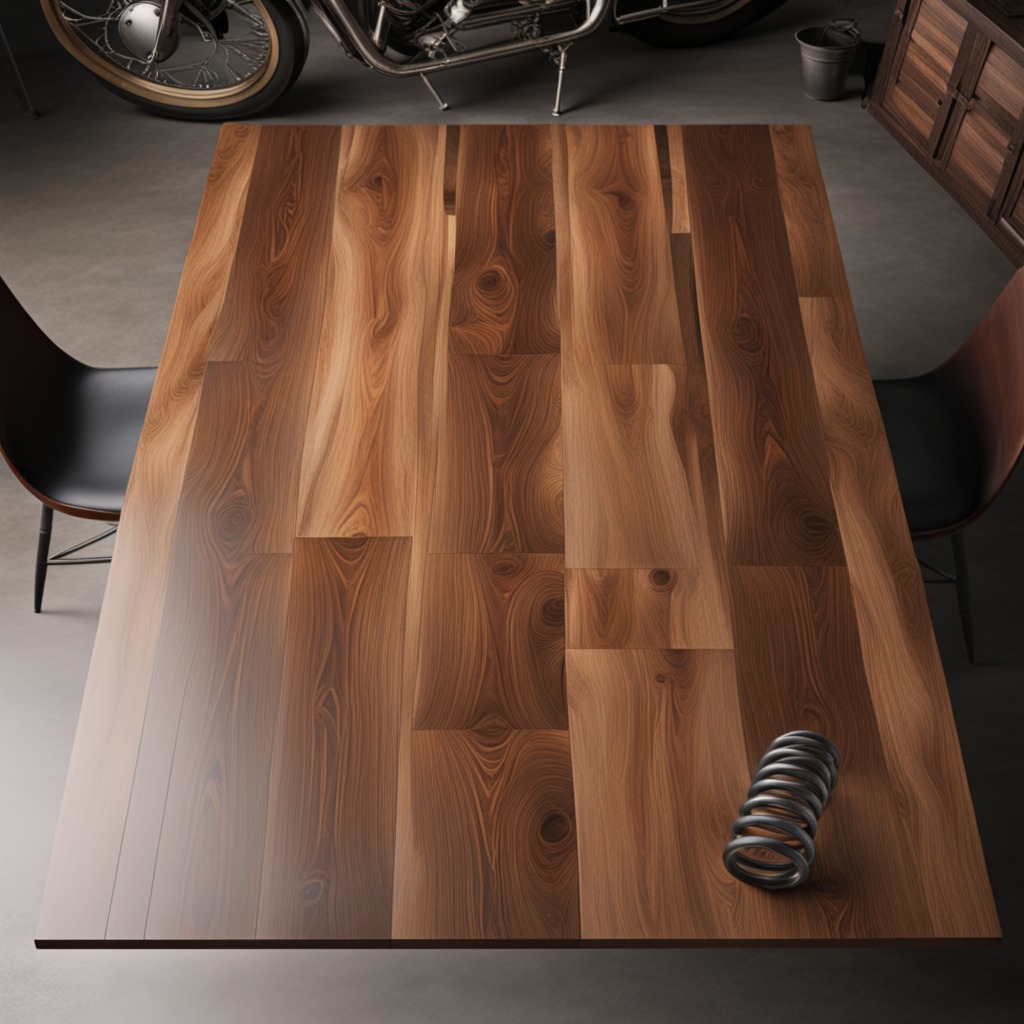
A coiled metal spring is lying on the oil-spilled wooden table in a vintage motorcycle garage.